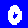
Digit: 0